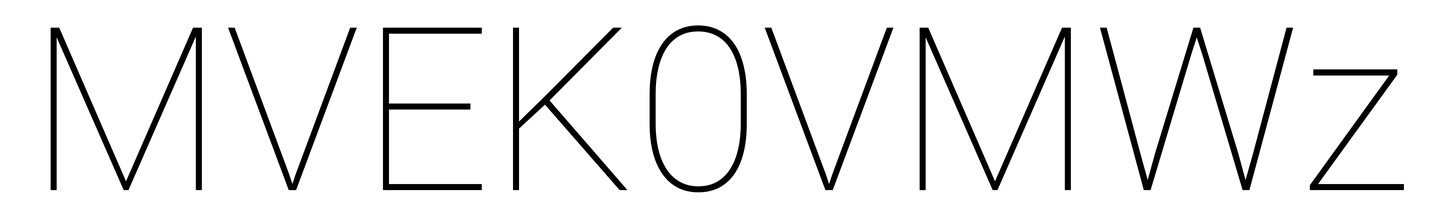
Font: Roboto_Thin